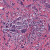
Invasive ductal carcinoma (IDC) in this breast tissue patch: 1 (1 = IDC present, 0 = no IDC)